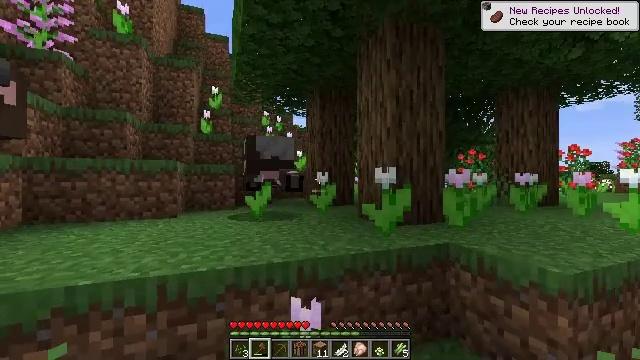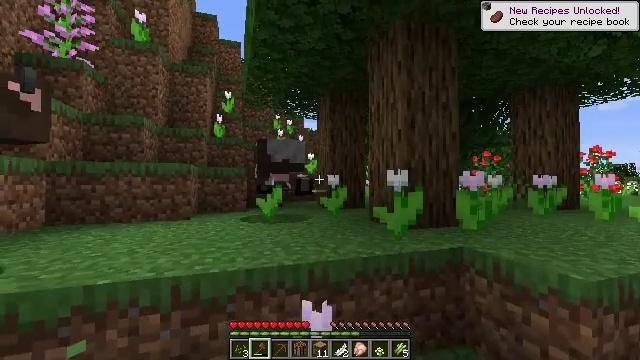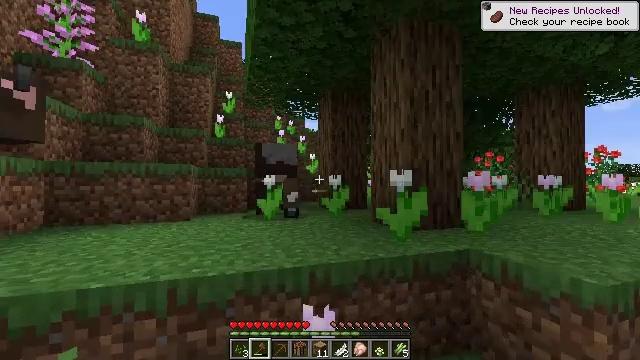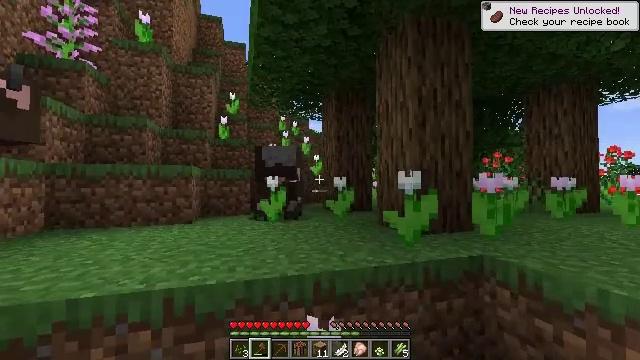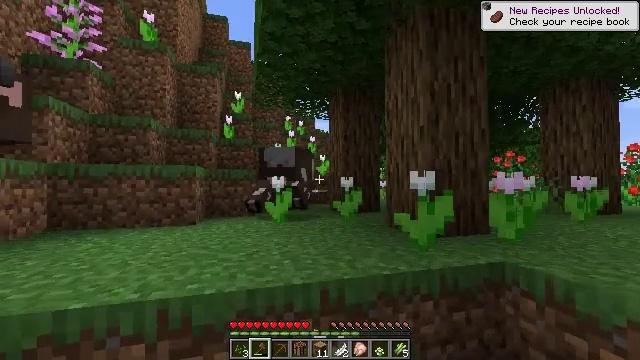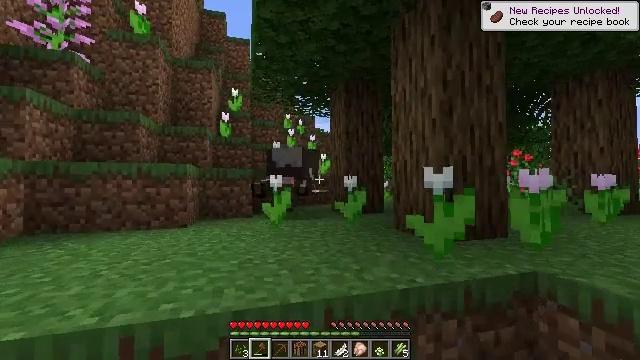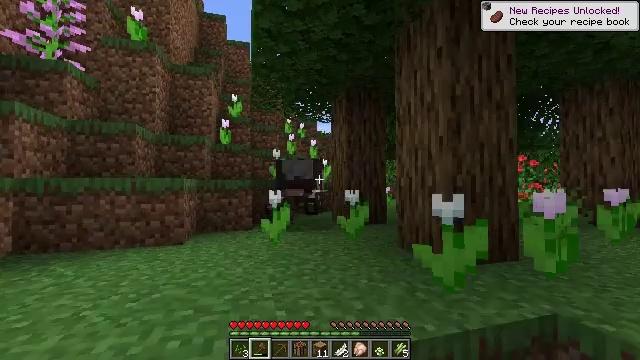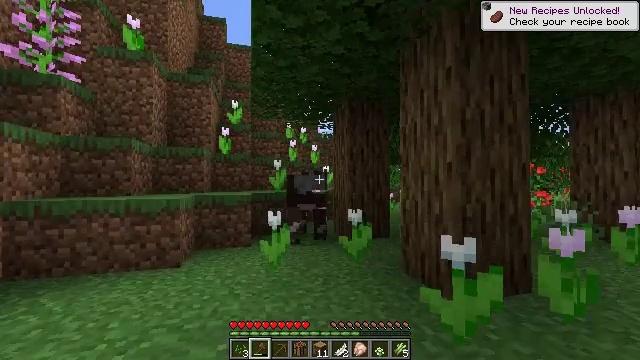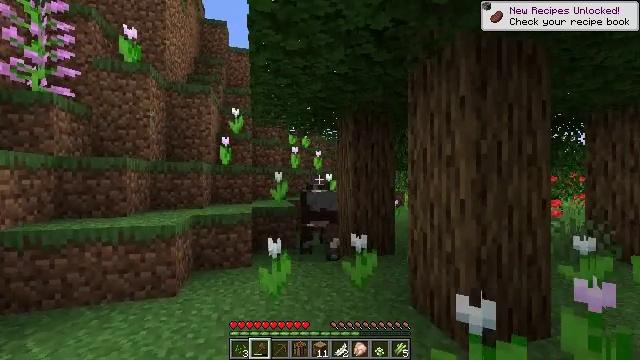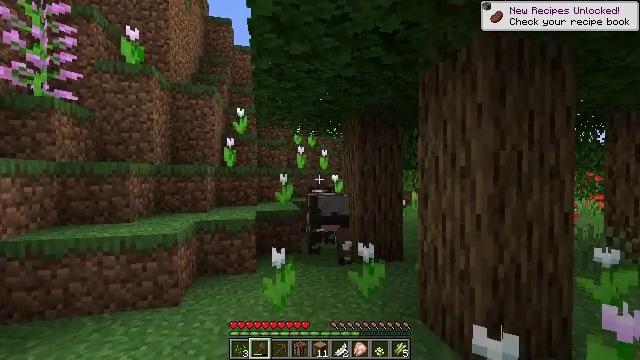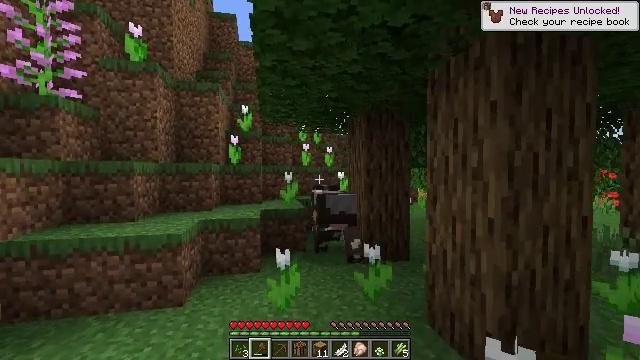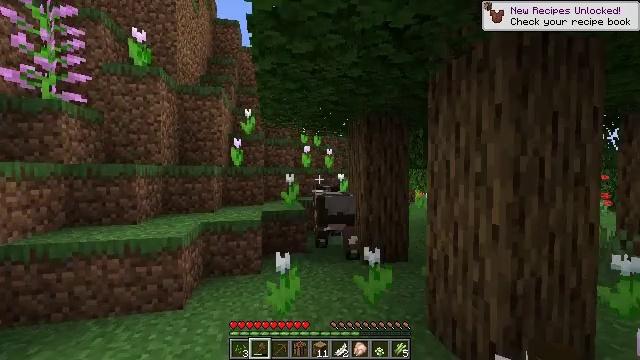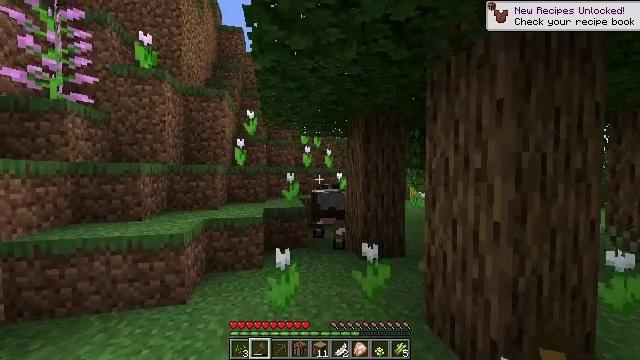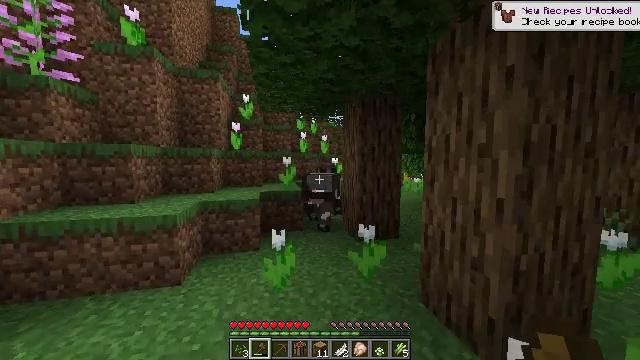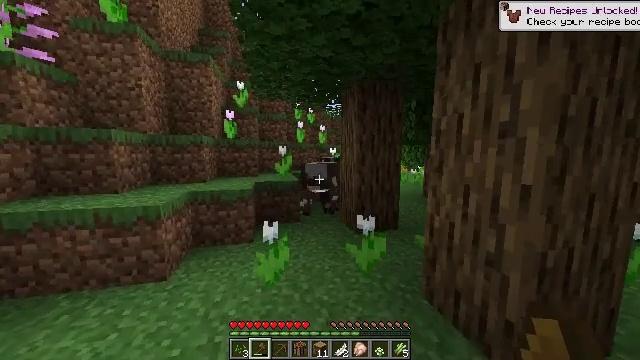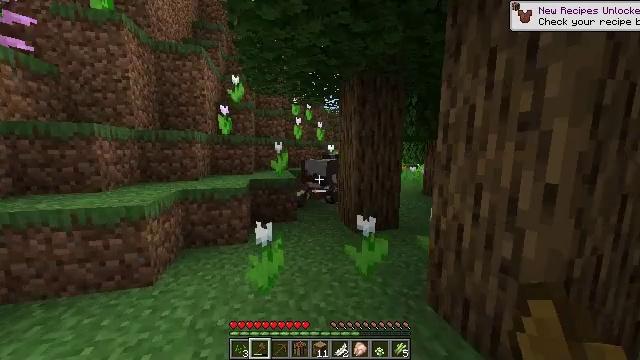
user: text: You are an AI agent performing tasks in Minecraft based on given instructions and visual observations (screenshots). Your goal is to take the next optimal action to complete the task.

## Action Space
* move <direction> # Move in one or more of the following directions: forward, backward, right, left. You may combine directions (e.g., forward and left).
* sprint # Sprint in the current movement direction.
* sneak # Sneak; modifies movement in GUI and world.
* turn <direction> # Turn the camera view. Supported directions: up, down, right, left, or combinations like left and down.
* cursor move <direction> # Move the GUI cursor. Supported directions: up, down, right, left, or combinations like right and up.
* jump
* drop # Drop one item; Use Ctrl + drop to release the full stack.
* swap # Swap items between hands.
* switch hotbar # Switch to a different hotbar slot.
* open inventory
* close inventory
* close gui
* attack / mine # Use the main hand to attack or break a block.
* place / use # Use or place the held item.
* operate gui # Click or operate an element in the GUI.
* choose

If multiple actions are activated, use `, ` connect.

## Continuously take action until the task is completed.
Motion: motion action
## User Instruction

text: Pick up an orange tulip.
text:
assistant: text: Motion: turn left
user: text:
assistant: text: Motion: move forward
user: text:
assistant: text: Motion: move forward
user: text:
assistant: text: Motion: move forward, turn left
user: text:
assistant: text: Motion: move forward
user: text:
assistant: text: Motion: move forward, jump
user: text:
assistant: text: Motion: move forward, jump
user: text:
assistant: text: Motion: move forward, jump
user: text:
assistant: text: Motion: move forward, turn left, jump
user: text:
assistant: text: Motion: move forward, sprint, turn left
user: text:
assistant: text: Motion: move forward, sprint
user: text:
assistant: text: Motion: move forward, sprint
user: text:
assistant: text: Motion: move forward, sprint, turn down
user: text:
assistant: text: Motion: move forward, sprint, turn down
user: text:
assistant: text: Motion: move forward, sprint
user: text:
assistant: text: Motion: move forward, sprint, turn right
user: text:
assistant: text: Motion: move forward, sprint, turn right
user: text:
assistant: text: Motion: move forward, sprint
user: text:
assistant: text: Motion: move forward, sprint
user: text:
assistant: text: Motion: move forward, sprint
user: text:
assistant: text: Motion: move forward, sprint
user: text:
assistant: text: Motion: move forward, sprint, turn down
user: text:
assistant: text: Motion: move forward, sprint
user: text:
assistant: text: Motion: move forward, sprint, turn right and down
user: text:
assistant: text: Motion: move forward, sprint
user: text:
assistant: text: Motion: move forward, sprint
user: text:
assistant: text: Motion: move forward, sprint
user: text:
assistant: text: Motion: move forward, sprint
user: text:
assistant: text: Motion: move forward, sprint, turn right
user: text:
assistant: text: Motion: move forward, sprint